Aerial crown-view tile of a tropical tree (Barro Colorado Island, Panama), acquired 20240716:
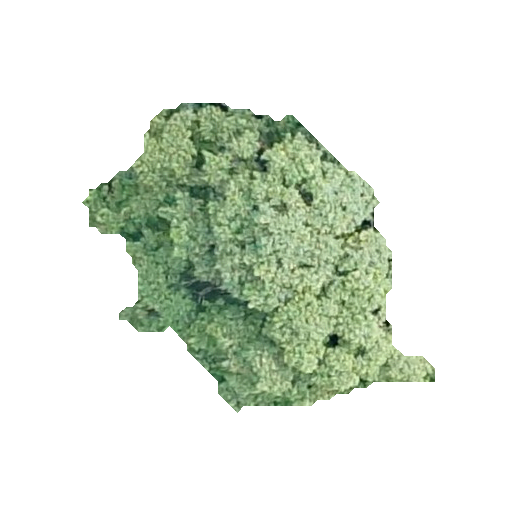
Species: Luehea seemannii
GBIF accepted scientific name: Luehea seemannii
Crown area: 103.352 m²